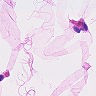
Metastatic tissue present: no